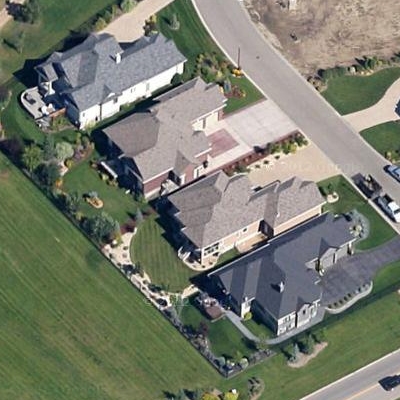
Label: Resident